Question: I have some custom Chinese font files:
'''
aaa.ttf
bbb.ttf
ccc.ttf
'''
And I want to use them to create my pdf with iText.
This is the code I use to create a 'BaseFont':
'''
String encoding = ???
BaseFont messageBaseFont = BaseFont.createFont("fonts/aaa.ttf",
encoding,
BaseFont.EMBEDDED);
'''
But I don't know how to find the 'encoding'. Take 'aaa.ttf' for example:

Can I find the 'encoding' from the information? I tried some encodings like 'BaseFont.CP1252' or 'BaseFont.WINANSI', but they didn't work, the output are blank page or a lot of '??????' characters if they are Chinese characters.
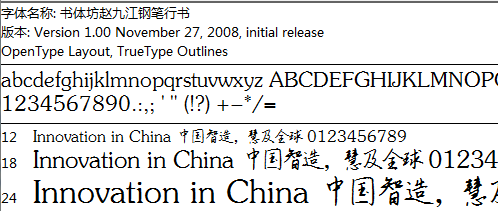
Answer: There are different answers to this question. For a full overview, you could read chapter 11 of my book, "iText in Action", but if you just want to be safe, use Identity-H for horizontal text (and Identity-V). This isn't really an encoding, but it will create a composite font in the PDF that uses Unicode: <URL>